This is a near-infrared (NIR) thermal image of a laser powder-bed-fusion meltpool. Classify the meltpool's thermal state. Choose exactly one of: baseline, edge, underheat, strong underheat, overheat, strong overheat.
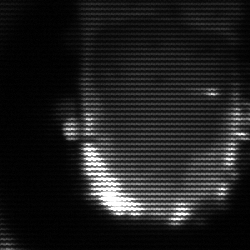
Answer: baseline